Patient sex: M
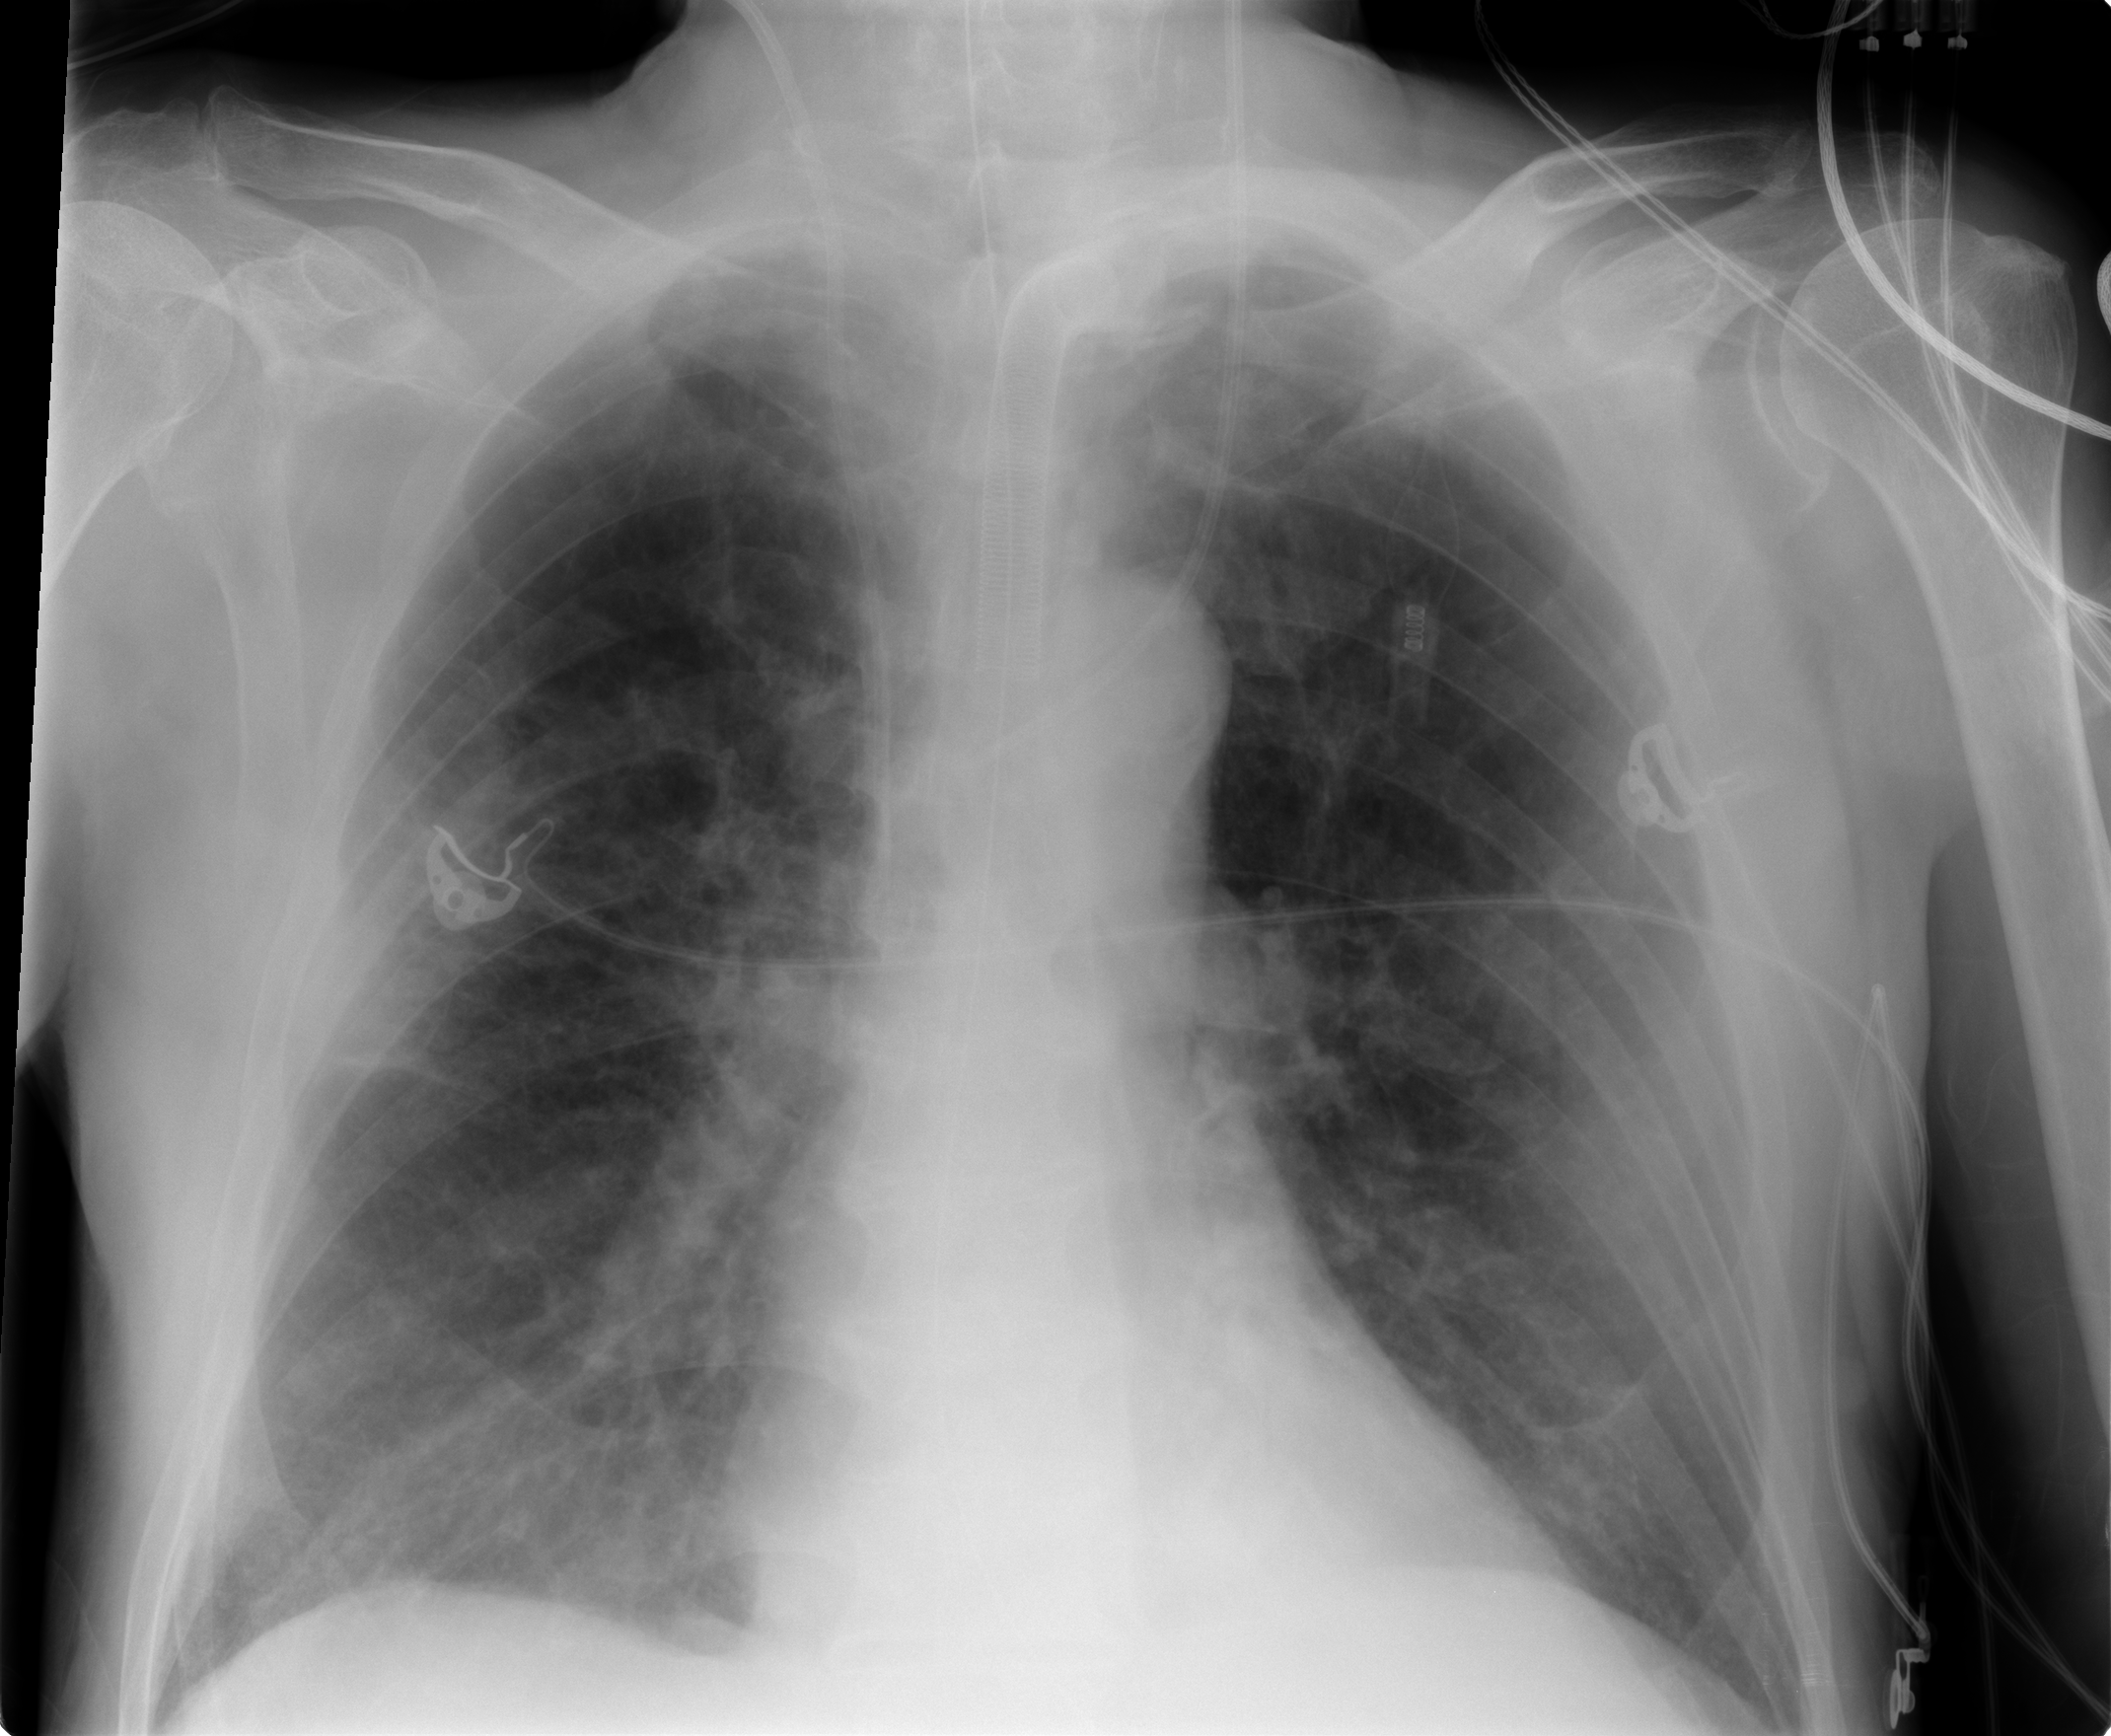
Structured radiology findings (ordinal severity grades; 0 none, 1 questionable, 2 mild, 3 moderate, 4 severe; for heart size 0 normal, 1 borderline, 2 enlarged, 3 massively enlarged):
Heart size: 0
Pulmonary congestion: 1
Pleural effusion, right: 1
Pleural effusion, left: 0
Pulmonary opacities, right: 2
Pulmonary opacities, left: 0
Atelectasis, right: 2
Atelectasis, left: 2